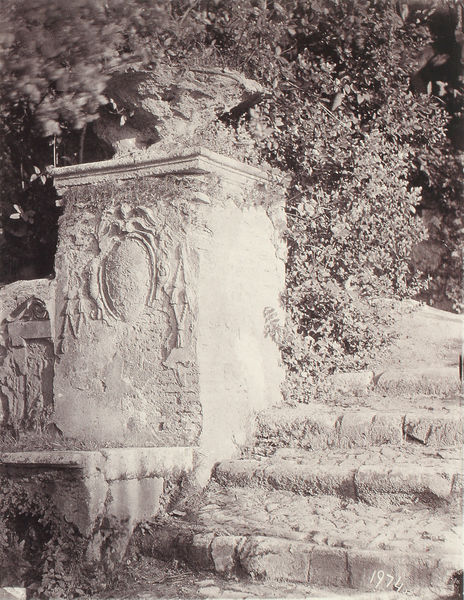
Titel: Treppenstufen einer italienischen Villa (Depart d’escalier d’ne villa italienne)
Künstler: G.E. Chauffourier
Schlagwörter: baum, blätter, felsen, vogel, weiß, bäume, marmor, schwarz, symbol, tier, sockel, stein, strauch, gebüsch, sonne, figur, wald, oval, engel, relief, pflaster, fels, treppe, treppen, stufe, stufen, foto, fotografie, verfall, ruine, denkmal, schwarzweiss, pflasterstein, hell-dunkel, friedhof, staude, wappen, grab, gräber, gedenken, block, grabstätte, schlagen, standbild, grabmal, gehauen, stele, hauen, stiege, beschädigt, mahnmal, freimaurer, gedenkstätte, kardinalshut, alinari, 1974, gabmal, bündniss, quadefotografie, alinair